Interaction volume radius: 5 \u00c5
Interaction volume height: 30 \u00c5
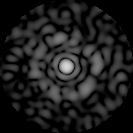
Disorder parameter: 0.8349